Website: walmart
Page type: customer-info-address
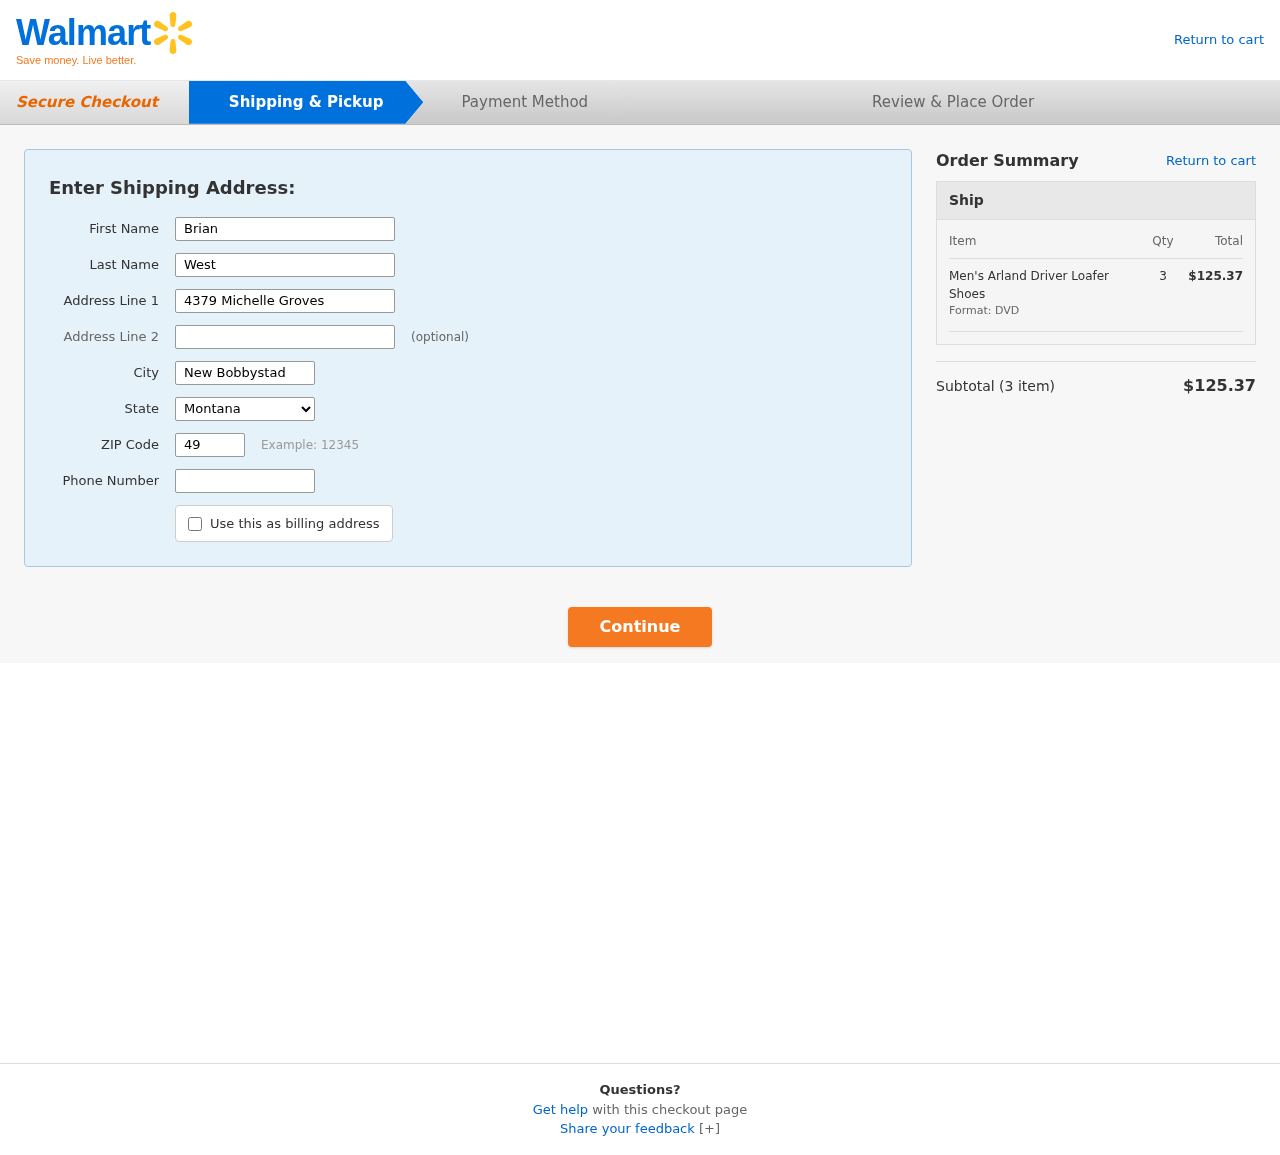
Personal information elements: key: PII_CITY
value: New Bobbystad
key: PII_FIRSTNAME
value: Brian
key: PII_LASTNAME
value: West
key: PII_PHONE
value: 5176885143
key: PII_POSTCODE
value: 49159
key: PII_STATE
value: Montana
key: PII_STREET
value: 4379 Michelle Groves
Product elements: key: PRODUCT1_NAME
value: Men's Arland Driver Loafer Shoes
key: PRODUCT1_QUANTITY
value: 3
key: PRODUCT1_LINE_TOTAL
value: $125.37
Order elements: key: ORDER_NUM_ITEMS
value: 3
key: ORDER_SUBTOTAL
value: $125.37